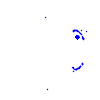
Particle: kaon